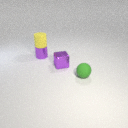
small yellow rubber cylinder above small purple metal cylinder